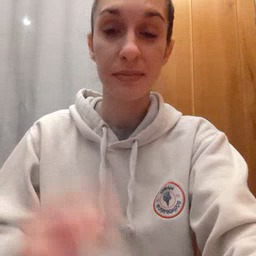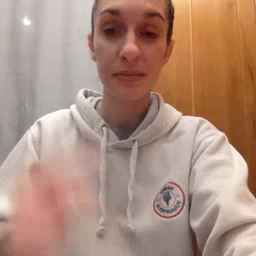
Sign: black